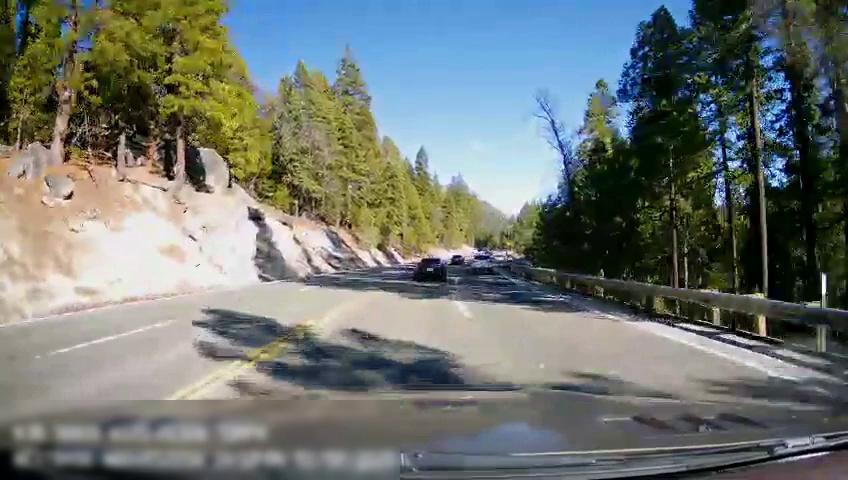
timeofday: Day
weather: Sunny
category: Drivable Space
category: Vehicles | Car
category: Vehicles | SUV
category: Vehicles | Car
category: Lanes | Current Lane
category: Lanes | Alternate Lane
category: Lanes | Opposite Lane
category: Lanes | Opposite Lane